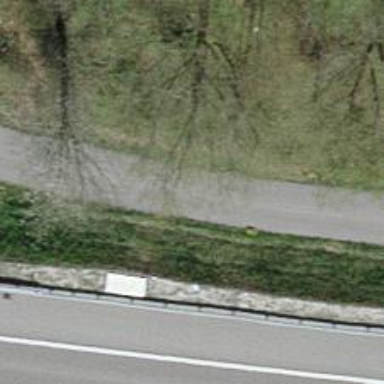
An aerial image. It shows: Unclassified road with asphalt surface.